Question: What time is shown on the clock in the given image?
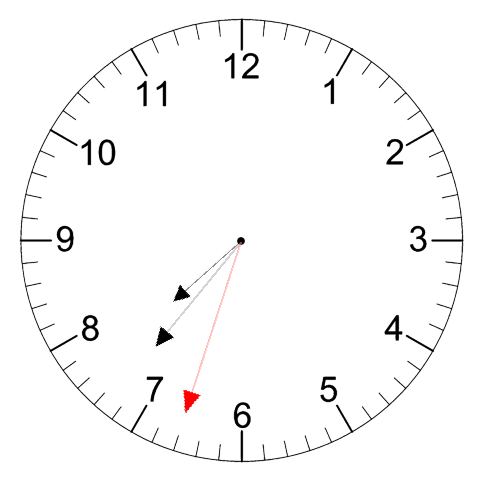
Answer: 07:36:33